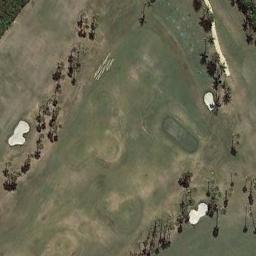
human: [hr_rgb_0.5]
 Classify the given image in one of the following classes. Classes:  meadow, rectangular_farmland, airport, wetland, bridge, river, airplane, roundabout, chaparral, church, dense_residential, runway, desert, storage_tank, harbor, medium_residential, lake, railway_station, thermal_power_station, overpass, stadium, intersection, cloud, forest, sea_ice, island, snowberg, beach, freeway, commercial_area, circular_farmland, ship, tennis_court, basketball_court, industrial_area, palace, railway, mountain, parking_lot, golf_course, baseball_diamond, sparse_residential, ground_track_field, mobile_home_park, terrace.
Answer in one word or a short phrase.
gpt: golf_course